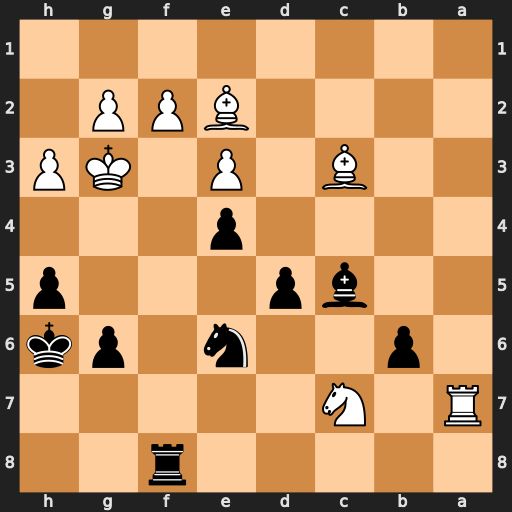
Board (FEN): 5r2/R1N5/1p2n1pk/2bp3p/4p3/2B1P1KP/4BPP1/8
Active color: b
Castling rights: -
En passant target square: -
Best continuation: Bd6+ f4 exf3+ Kf2 fxe2+